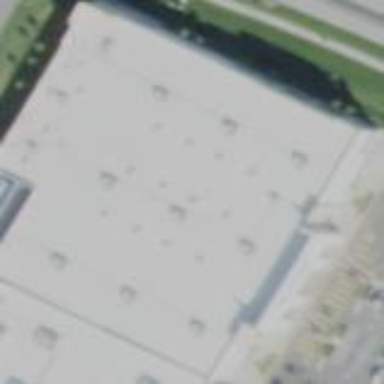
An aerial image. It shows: Retail building.